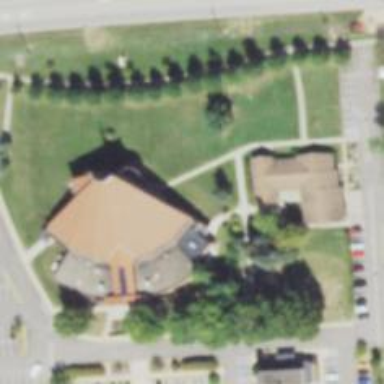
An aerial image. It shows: Place of worship.